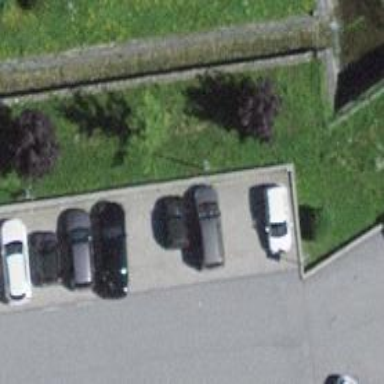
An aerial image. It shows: Charging station.